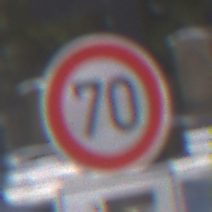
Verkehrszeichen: Geschwindigkeit70
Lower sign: MehrspurigeFahrzeuge2
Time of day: MorningAfternoon
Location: Outdoor (Special)
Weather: Clear
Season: Winter
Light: Natural